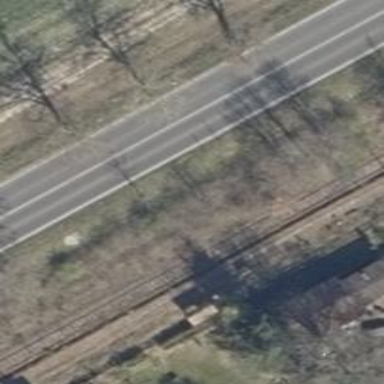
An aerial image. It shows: Preserved railway halt station.